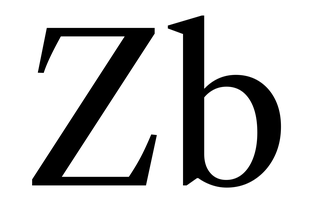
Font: LibreCaslonText_Regular